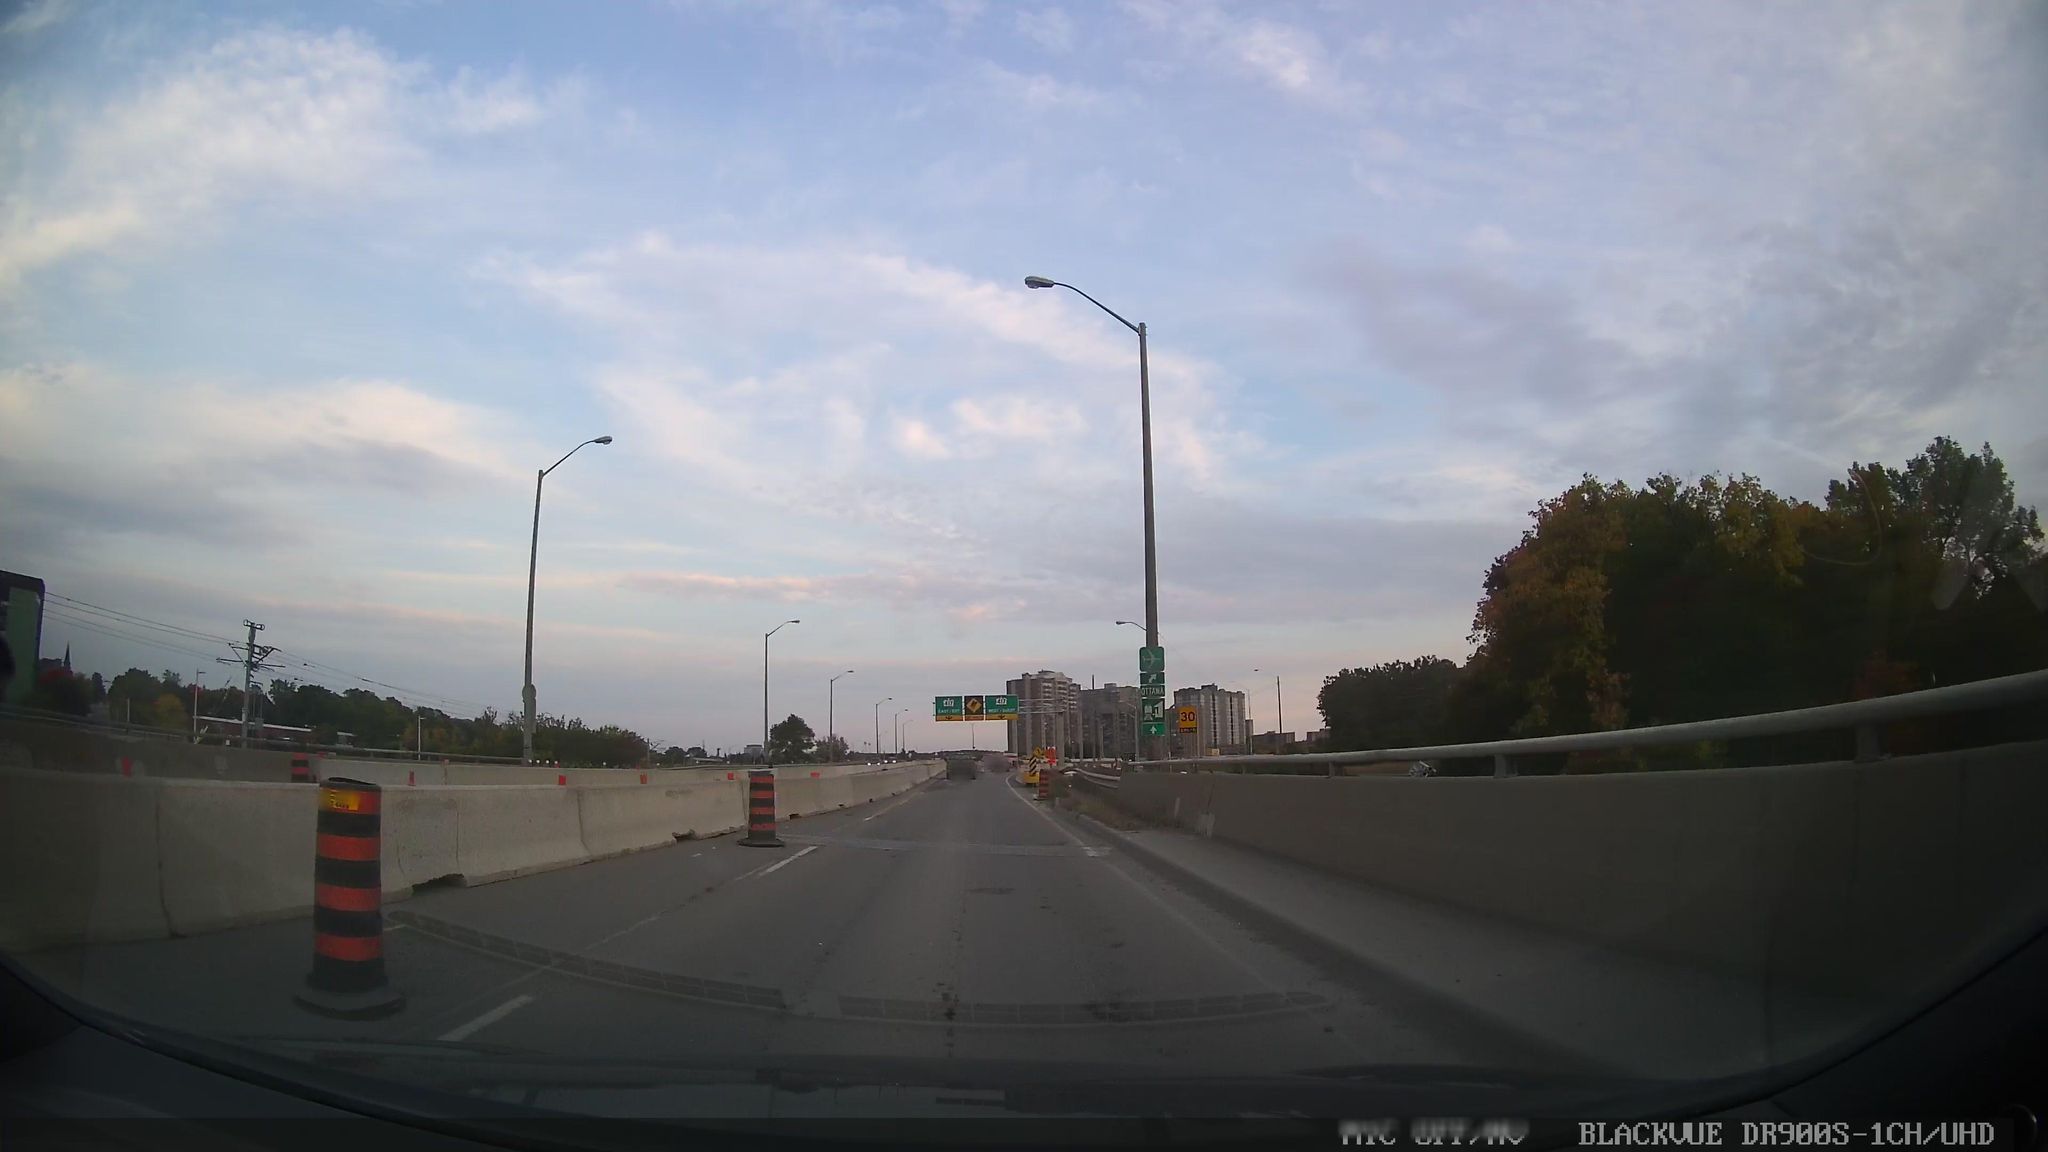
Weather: cloudy
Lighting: day
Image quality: good
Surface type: driving surface
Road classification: primary, motorway_link
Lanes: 2
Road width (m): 1.5
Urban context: urban centre
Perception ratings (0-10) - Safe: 1.96, Lively: 3.4, Beautiful: 2.83, Boring: 5.59, Depressing: 5.39, Wealthy: 2.09